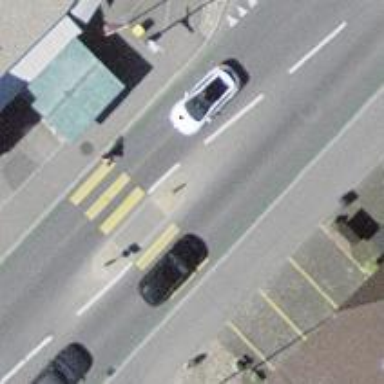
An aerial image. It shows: Crossing on footway.